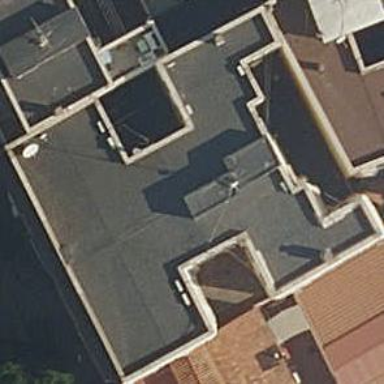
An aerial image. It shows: View of apartment building.